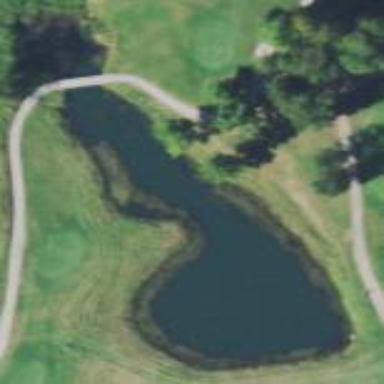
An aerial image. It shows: Water hazard in golf course. The hazard is natural water feature.